Field crop: maize
Growth stage: 2
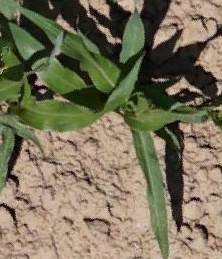
Species: maize